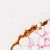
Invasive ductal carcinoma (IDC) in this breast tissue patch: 0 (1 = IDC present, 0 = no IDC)